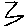
Label: zigzag